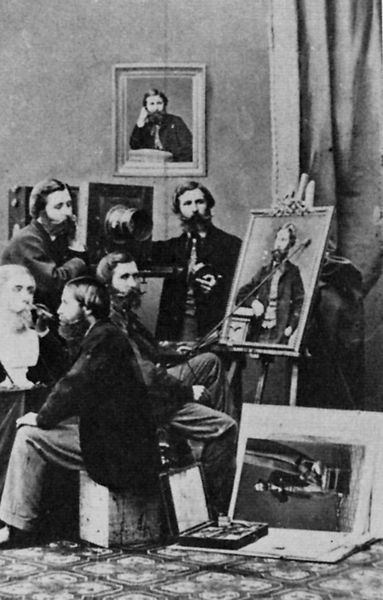
Titel: Allain und Co., Phantasieporträt
Künstler: De Torbechet
Schlagwörter: gemälde, gruppe, kopf, mann, grau, köpfe, licht, männer, profil, raum, schwarz, weiss, zimmer, tuch, malerei, muster, teppich, anzüge, bart, bärte, jung, wand, bärtig, rahmen, bild, bildnis, portrait, porträt, vorhang, boden, sessel, sitzend, brustbild, frontal, stock, skulptur, bilder, fotos, wohnzimmer, lehrer, inszenierung, schemel, salon, barbe, büste, atelier, maler, staffelei, bildhauerei, selbstporträt, galerie, foto, fotografie, photographie, vier, fussboden, porträts, künstler, fliesen, selbstbildnis, bürgertum, künste, pinsel, portraits, kopie, ausstellung, ganzfigur, werkzeug, mappe, museum, studium, wnad, malkasten, malutensilien, zeigestock, block, steinboden, russen, fotographie, akademie, koffer, studio, bildhauer, katen, studenten, gemeinschaft, aufnahmen, montage, bildermappe, photo, fotograf, fotoapparat, kamera, dopplung, russie, fotomontage, objektiv, hilfsmittel, arten des porträts, erscheinungsformen, fachgespräche, fotografen, mehrfach, photokamera, portraitbüste, portraitfotos, schachtel7foto, selbstbildnisse, verfielfältigung, vervielfacht